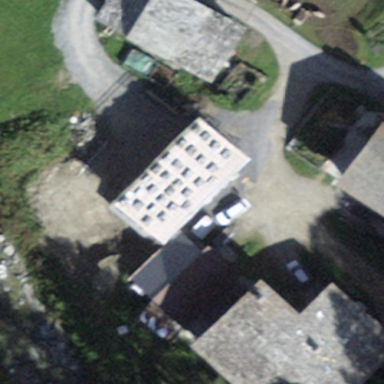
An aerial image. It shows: Farm auxiliary building.